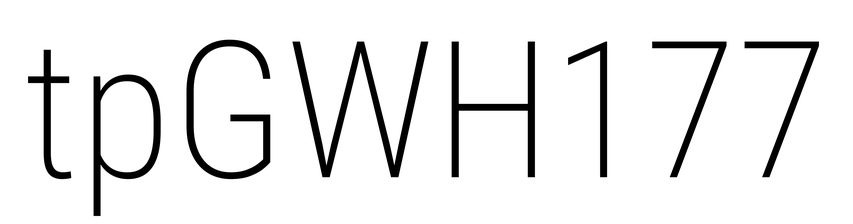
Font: Roboto_Condensed_ExtraLight